Aerial crown-view tile of a tropical tree (Barro Colorado Island, Panama), acquired 20240918:
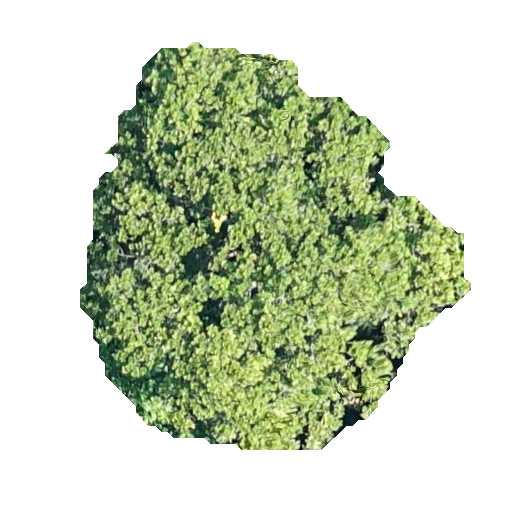
Species: Anacardium excelsum
GBIF accepted scientific name: Anacardium excelsum
Crown area: 172.026 m²